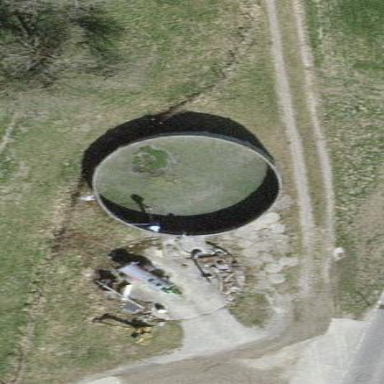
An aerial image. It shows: Storage tank that is man-made.